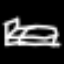
Label: bed